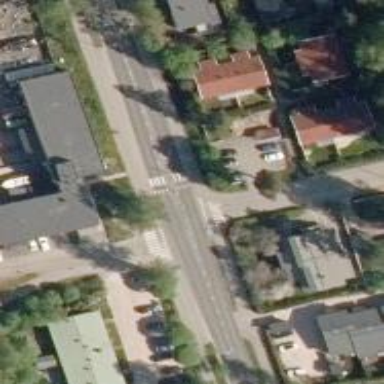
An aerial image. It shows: Crossing on asphalt cycleway.